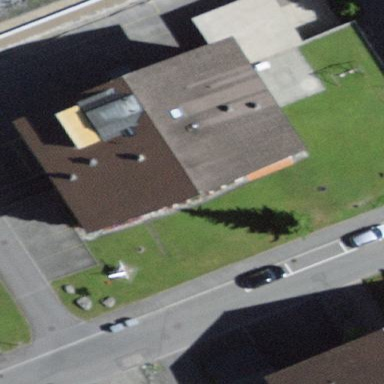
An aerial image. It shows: Residential building with concrete flat roof.